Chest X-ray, PA view. Patient: 30 years old, sex F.
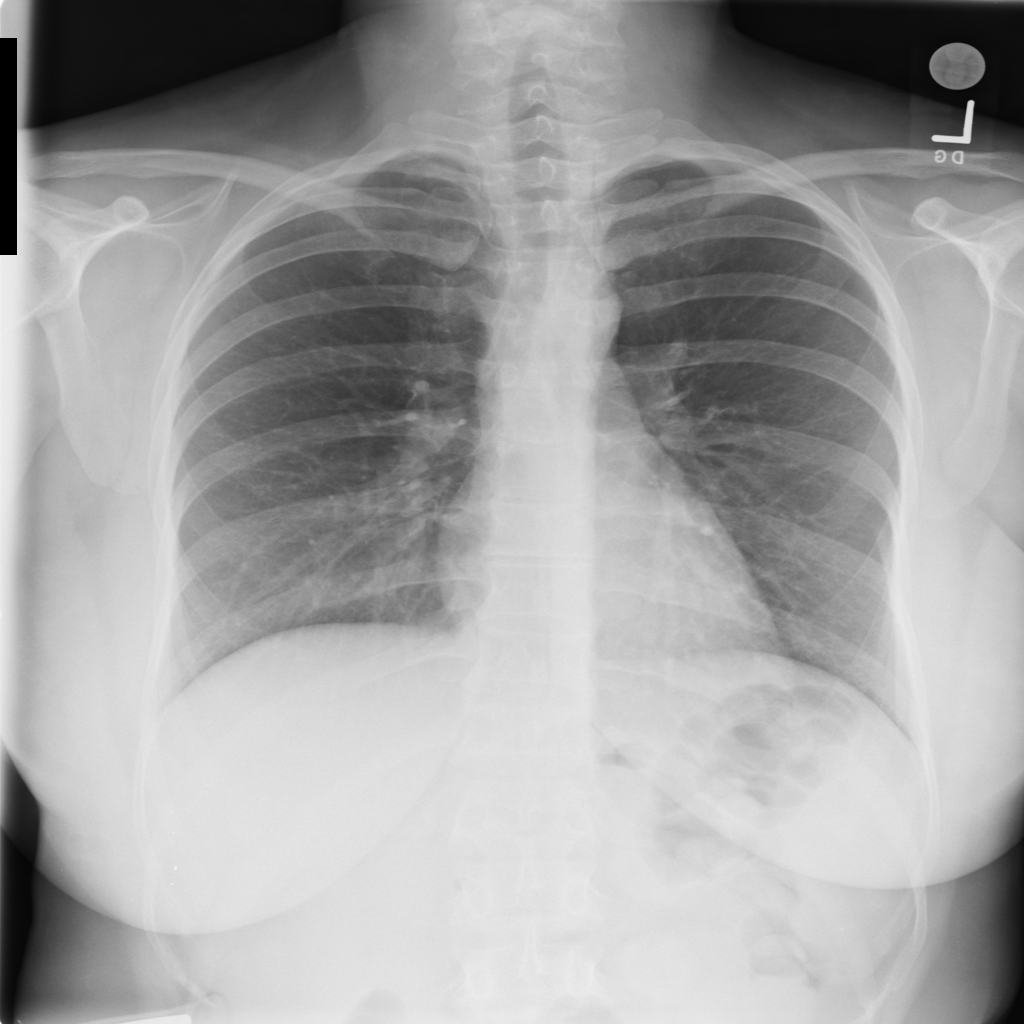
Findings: No Finding